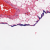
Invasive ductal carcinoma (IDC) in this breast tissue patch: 0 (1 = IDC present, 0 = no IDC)